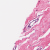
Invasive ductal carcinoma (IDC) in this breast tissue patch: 0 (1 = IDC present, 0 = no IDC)